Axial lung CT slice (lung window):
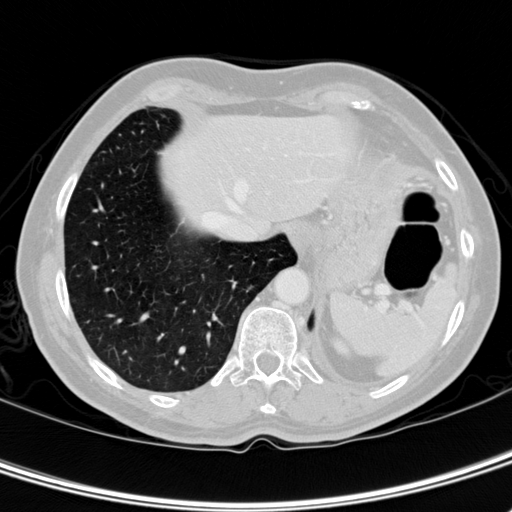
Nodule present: no